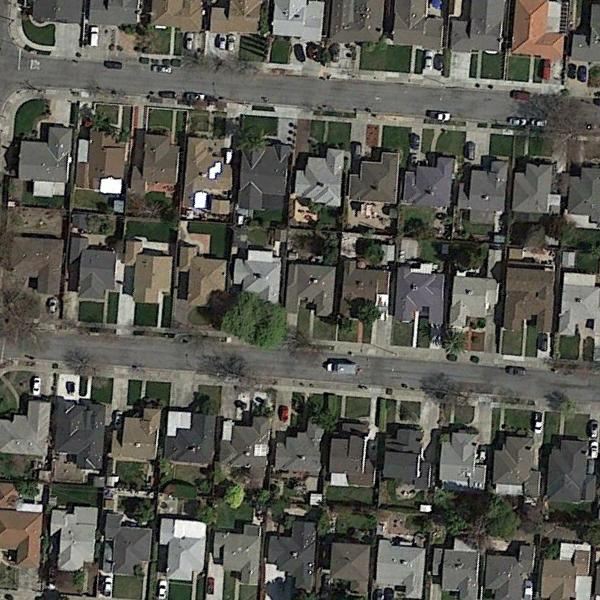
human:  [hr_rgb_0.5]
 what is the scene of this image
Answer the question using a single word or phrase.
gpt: dense residential